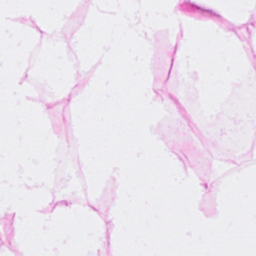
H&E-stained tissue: Breast